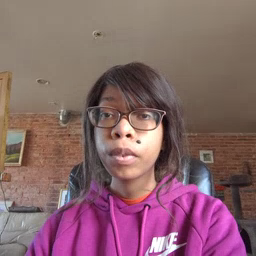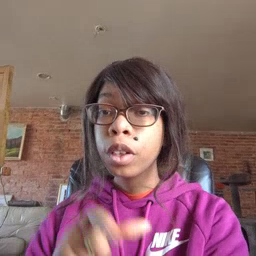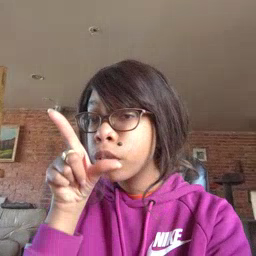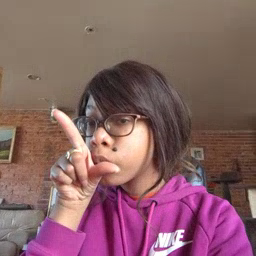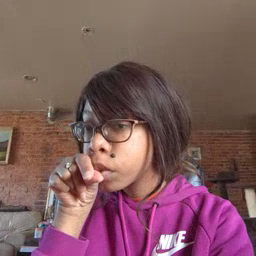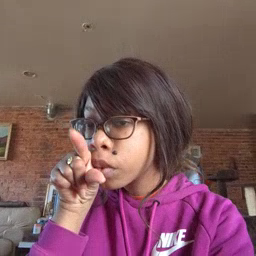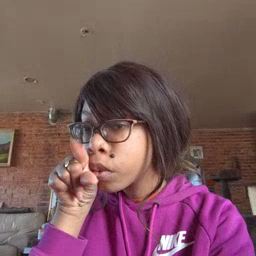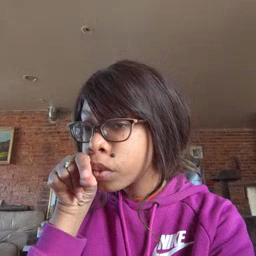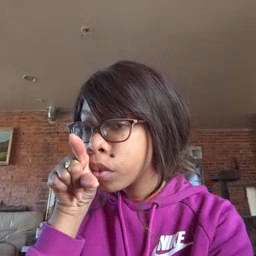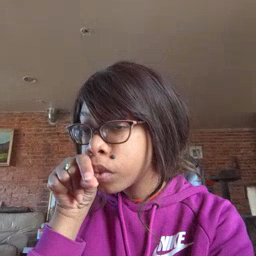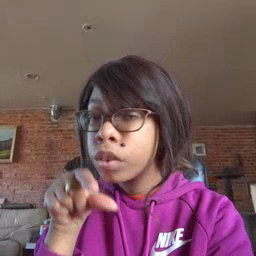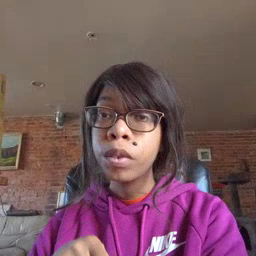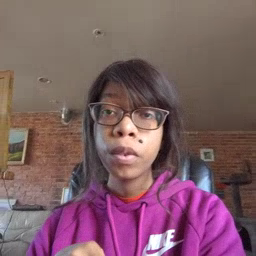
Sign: bird